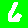
Digit: 6